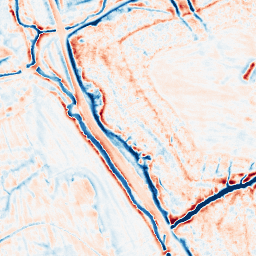
Category: edge_preserving
Decomposition family: bilateral
Decomposition parameters: d: 15
sigma_color: 100
sigma_space: 100
Upsampling method: cubic_catmull_rom
Upsampling parameters: scale: 2
Upsampling scale: 2